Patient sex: M
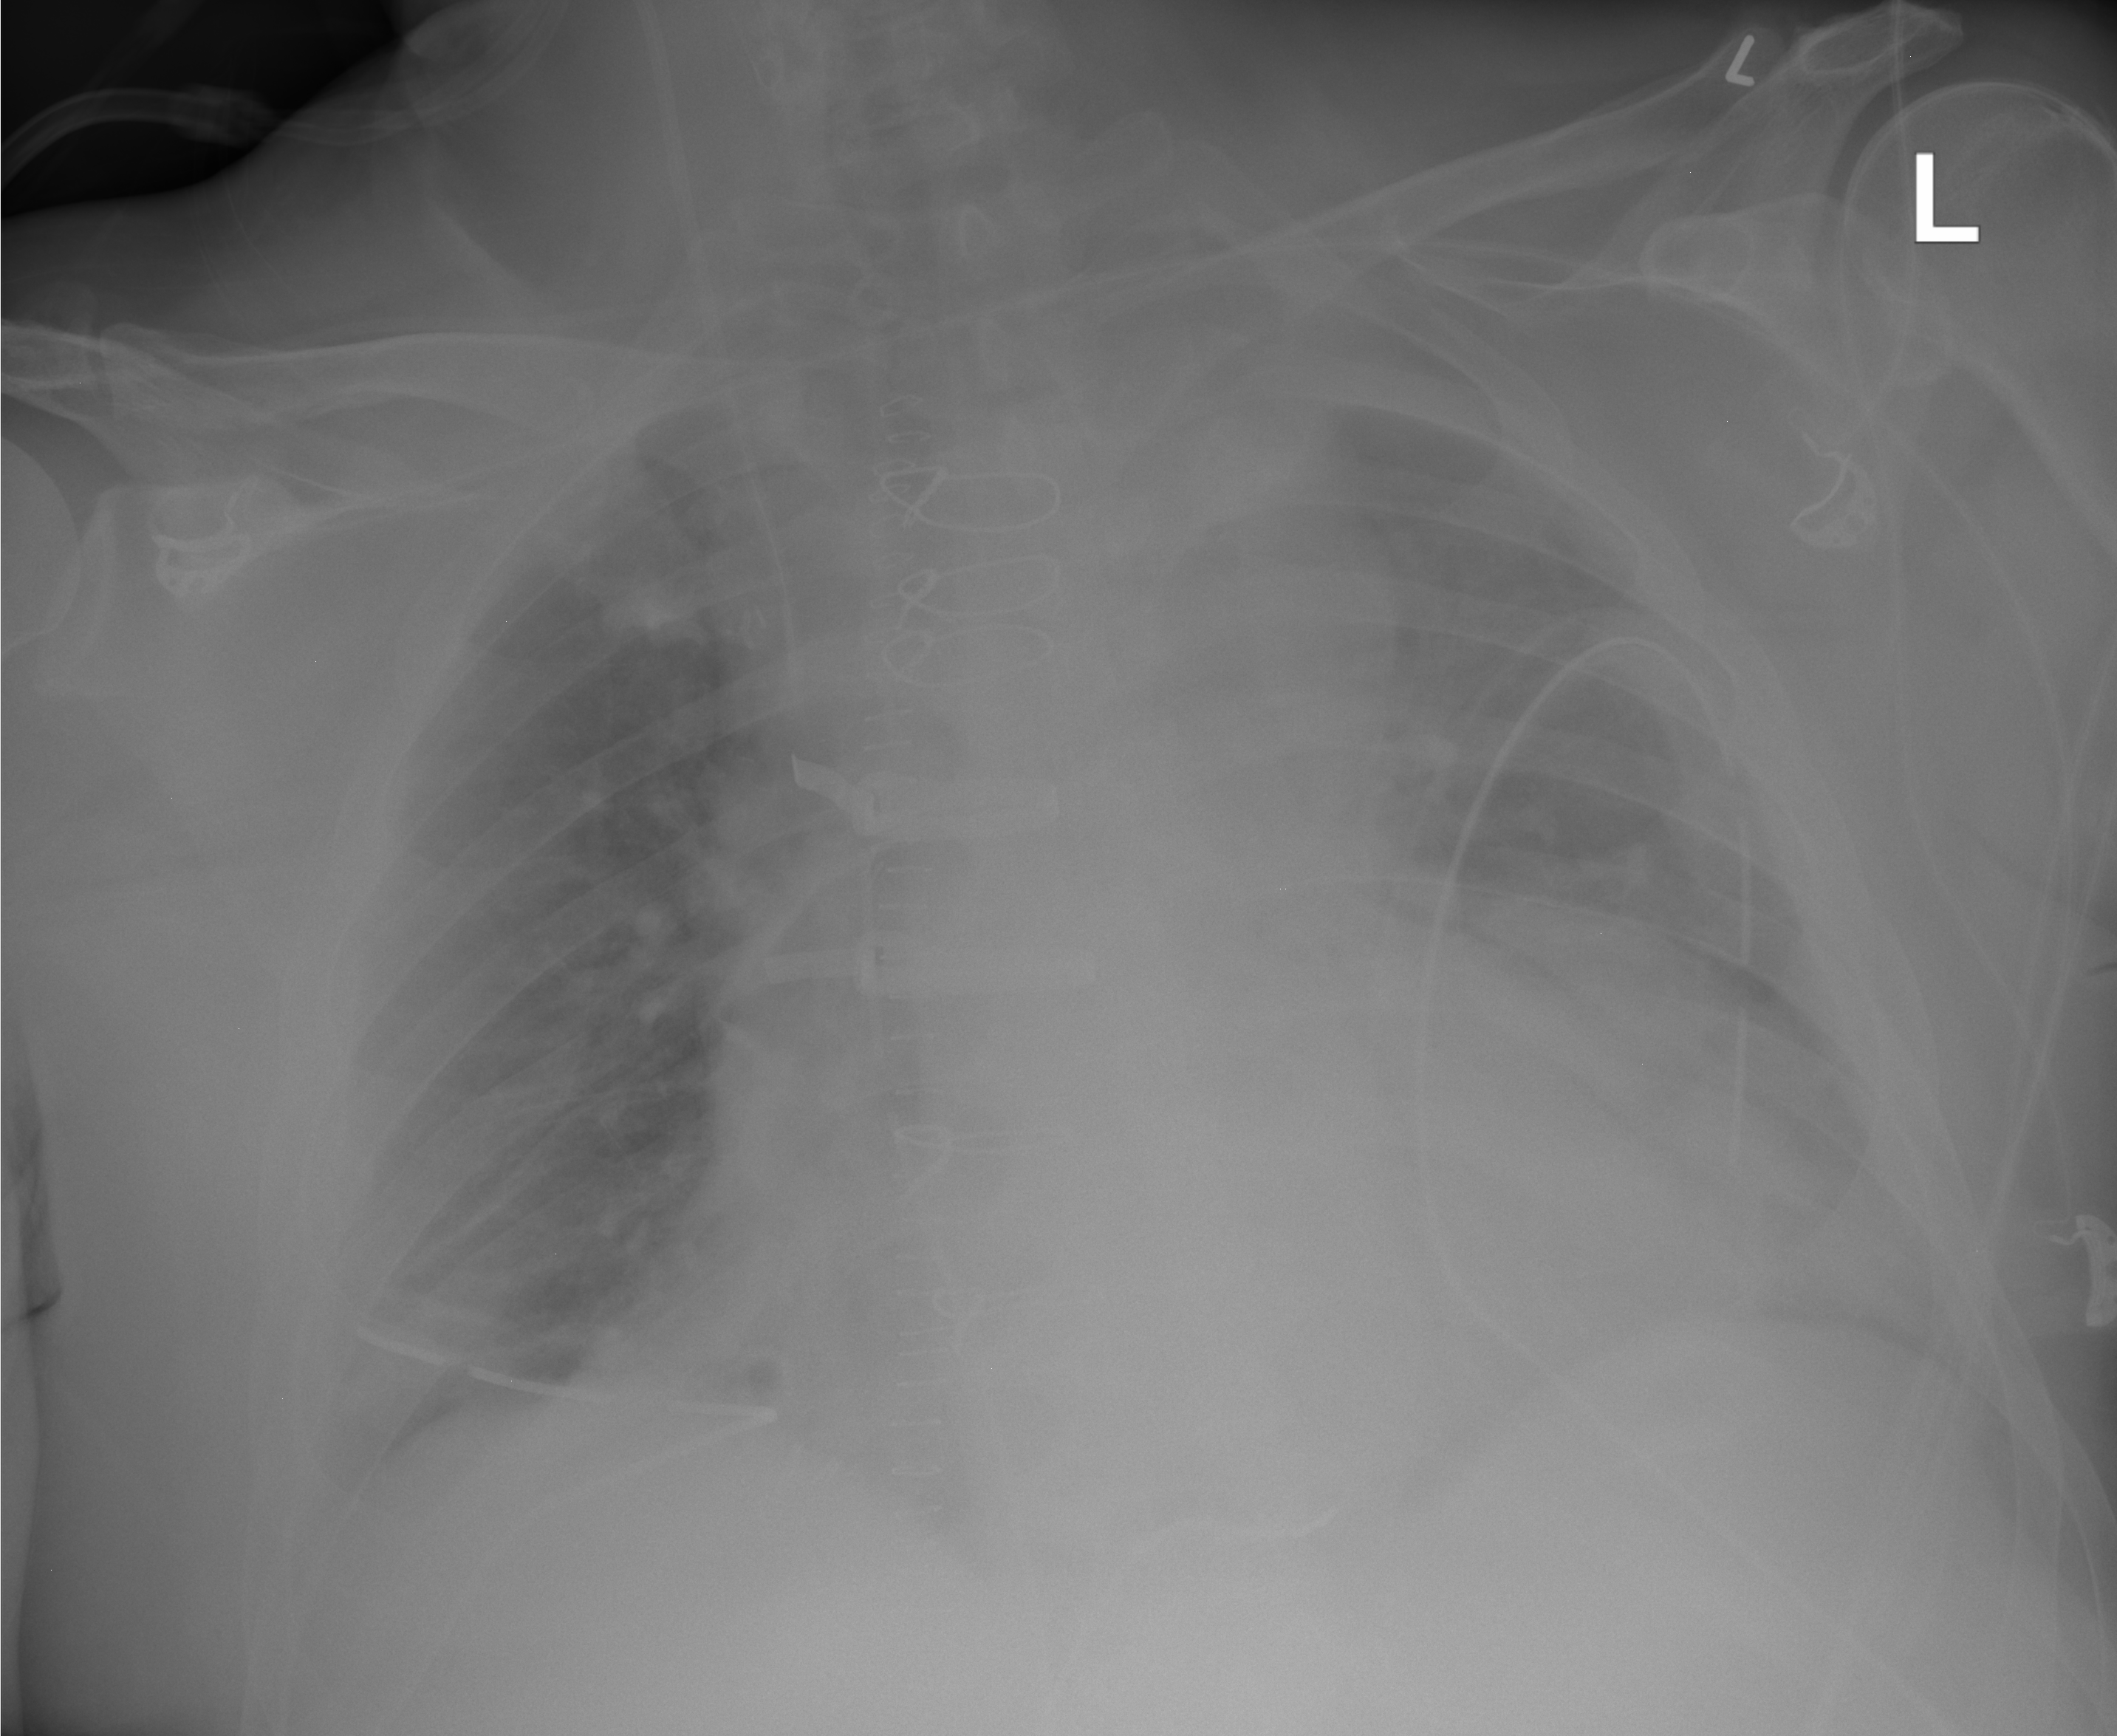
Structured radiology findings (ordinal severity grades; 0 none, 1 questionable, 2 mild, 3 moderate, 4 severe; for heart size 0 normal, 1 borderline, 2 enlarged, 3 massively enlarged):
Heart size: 2
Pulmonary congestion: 0
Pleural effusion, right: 0
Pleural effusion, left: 2
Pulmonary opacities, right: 0
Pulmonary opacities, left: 0
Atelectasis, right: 0
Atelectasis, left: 2